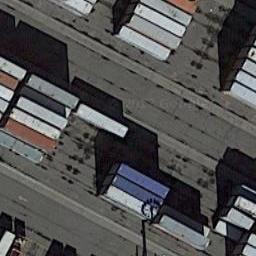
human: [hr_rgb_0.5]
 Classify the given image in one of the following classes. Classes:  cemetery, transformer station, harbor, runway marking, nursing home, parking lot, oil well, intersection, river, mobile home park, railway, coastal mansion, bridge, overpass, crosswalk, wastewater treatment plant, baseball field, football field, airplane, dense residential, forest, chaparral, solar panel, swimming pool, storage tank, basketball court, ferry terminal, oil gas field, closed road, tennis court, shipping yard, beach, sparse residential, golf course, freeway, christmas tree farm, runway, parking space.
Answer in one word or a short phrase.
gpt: shipping yard